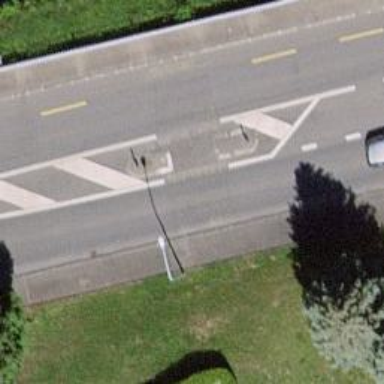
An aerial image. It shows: Traffic calming island.